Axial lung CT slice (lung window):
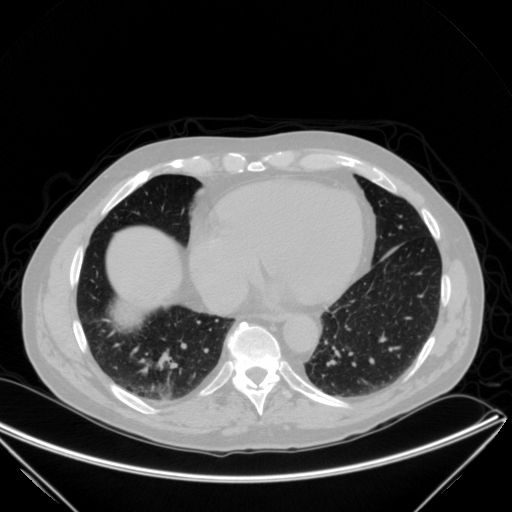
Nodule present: no